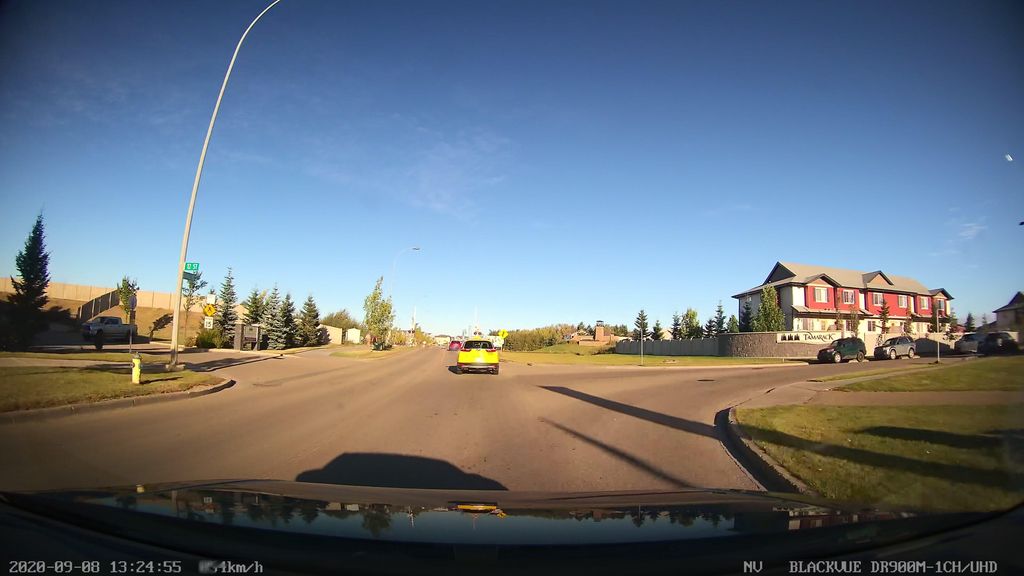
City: edmonton